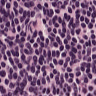
Metastatic tissue present: no